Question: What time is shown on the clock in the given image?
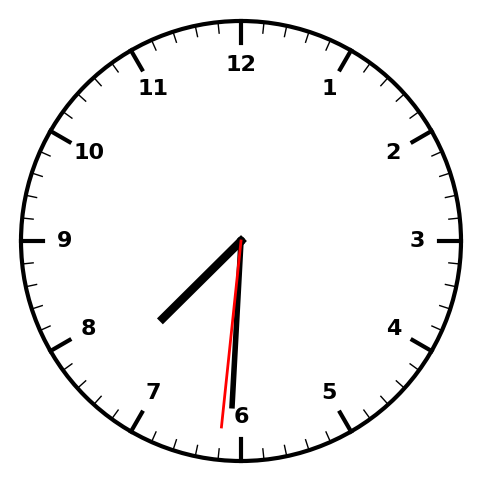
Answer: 07:30:31